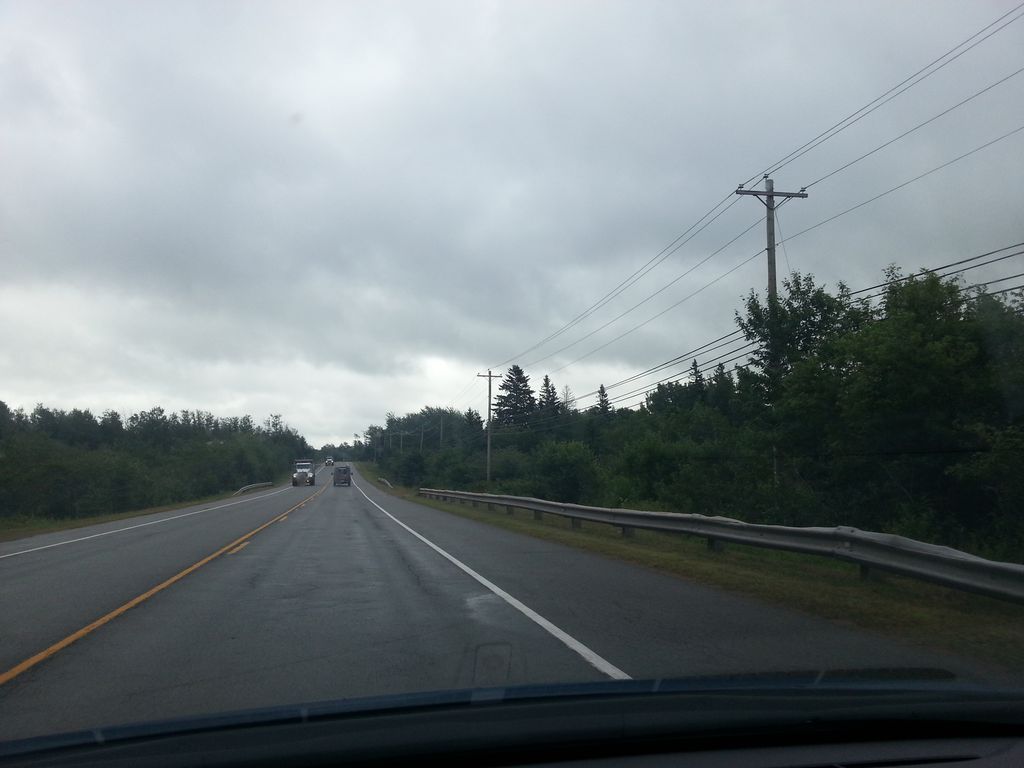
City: charlottetown